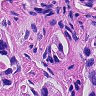
Metastatic tissue present: yes